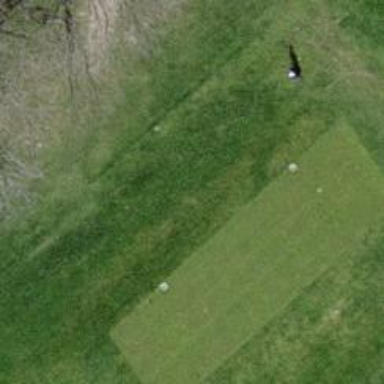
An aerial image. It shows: Grassy area designated as golf tee.